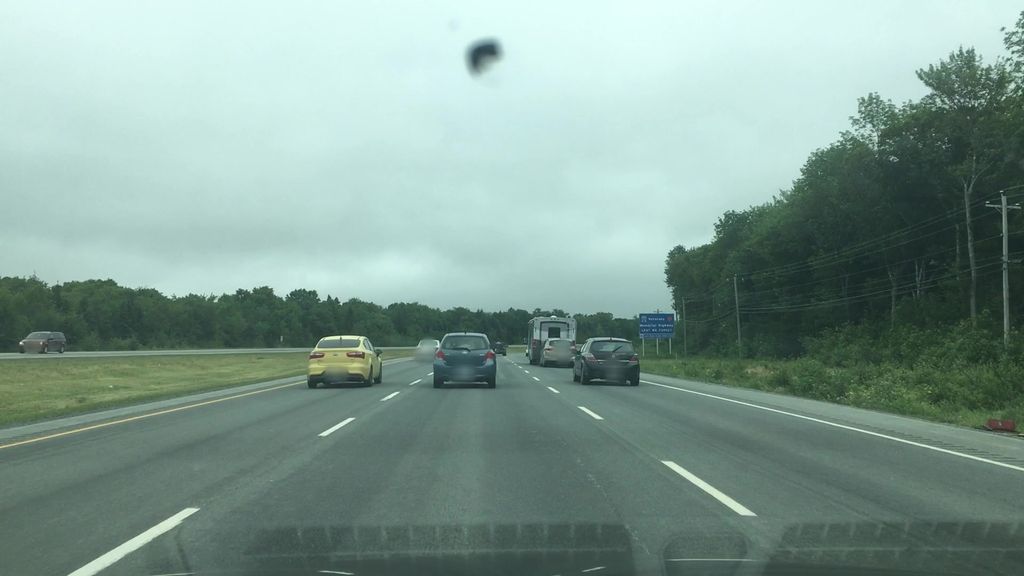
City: halifax